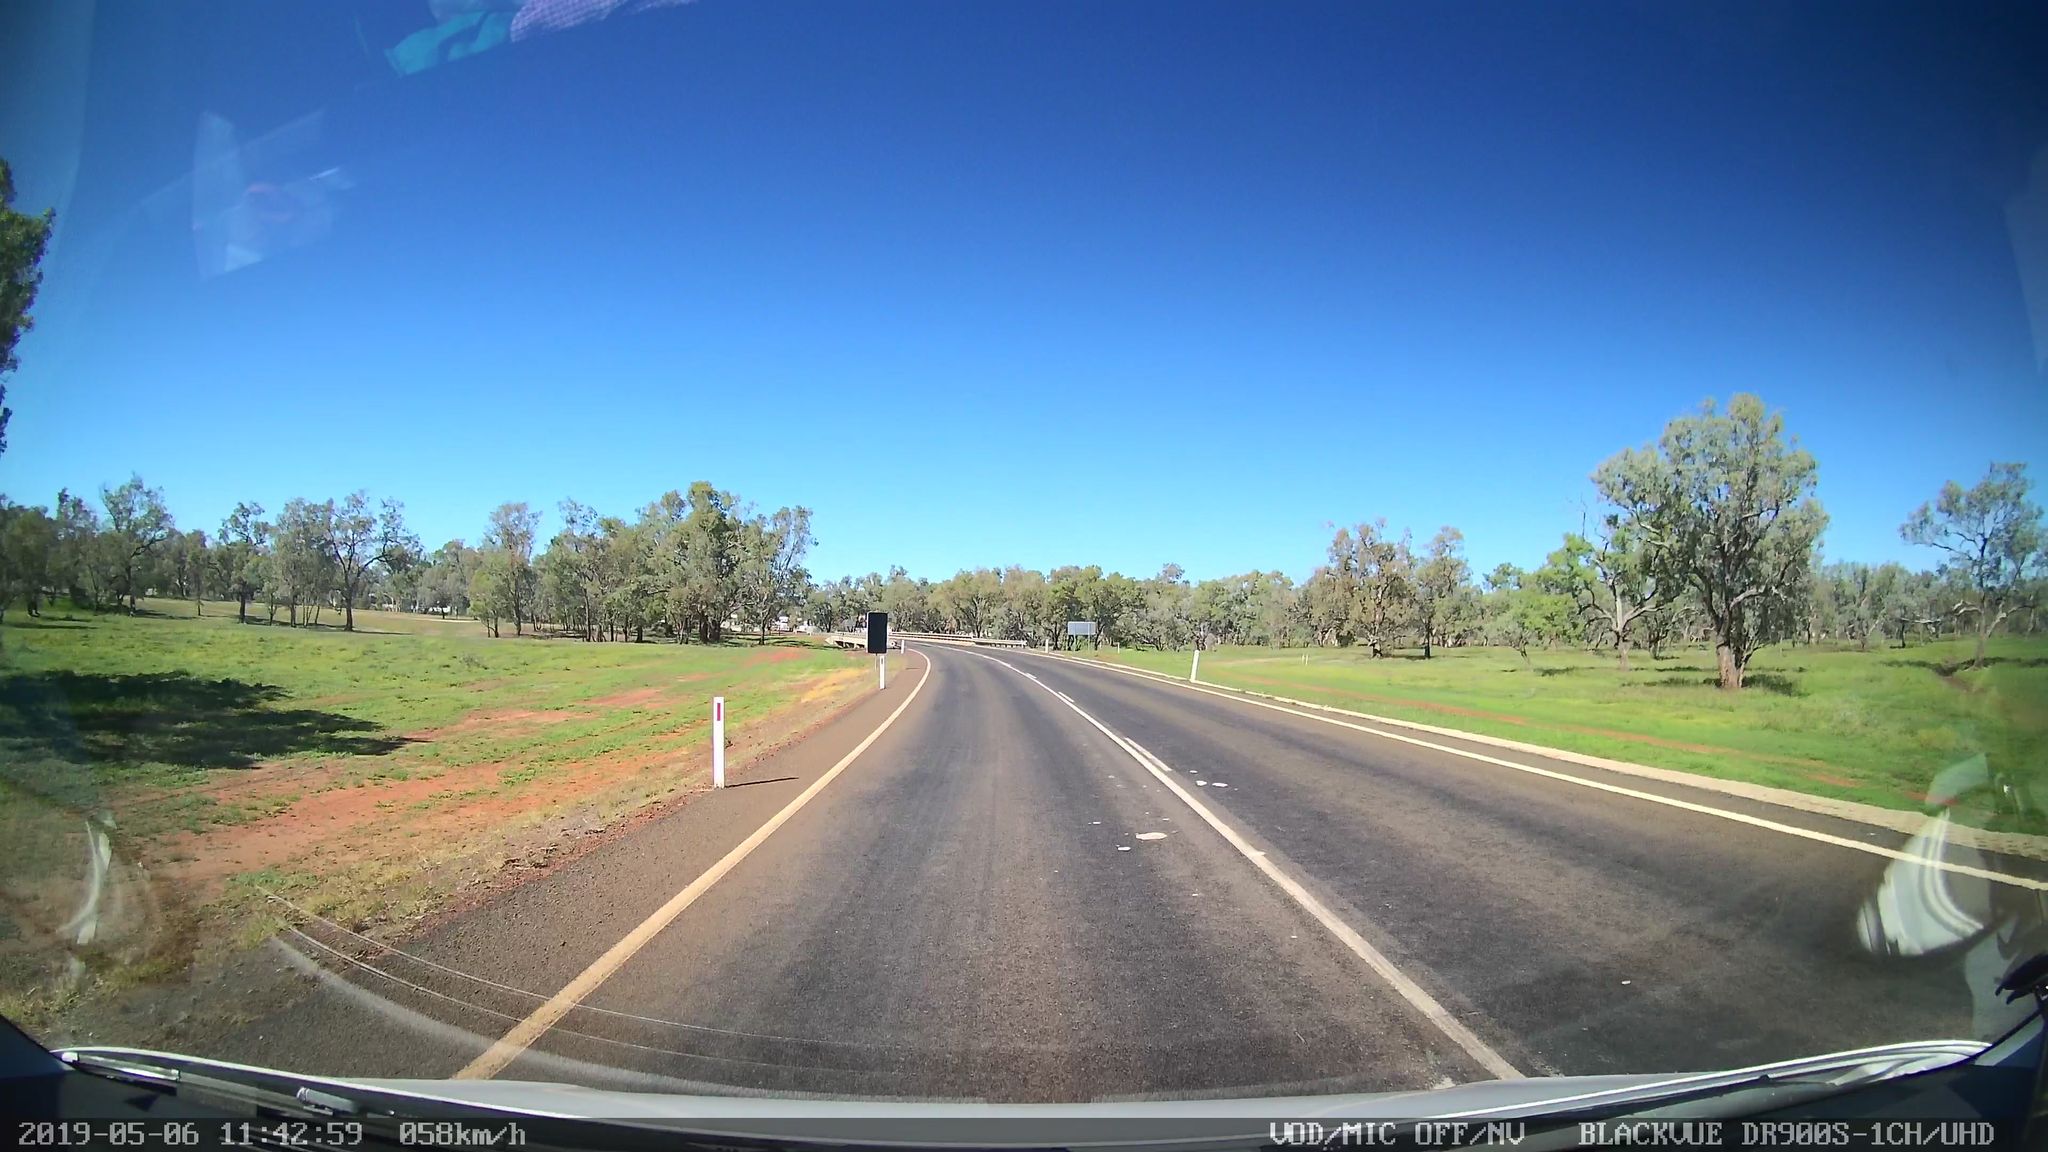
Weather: clear
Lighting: day
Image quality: good
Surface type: driving surface
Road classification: trunk
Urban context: low density rural
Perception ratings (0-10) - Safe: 0.9, Lively: 2.23, Beautiful: 5.65, Boring: 7.34, Depressing: 1.05, Wealthy: 3.48